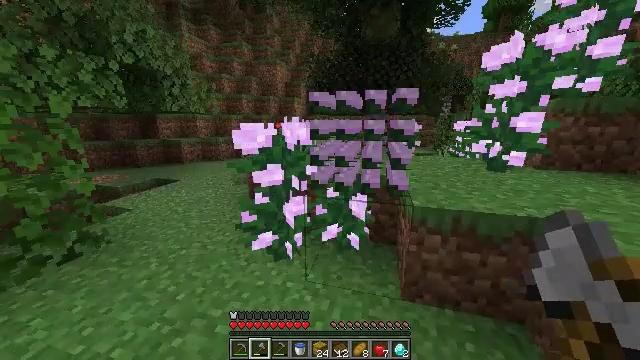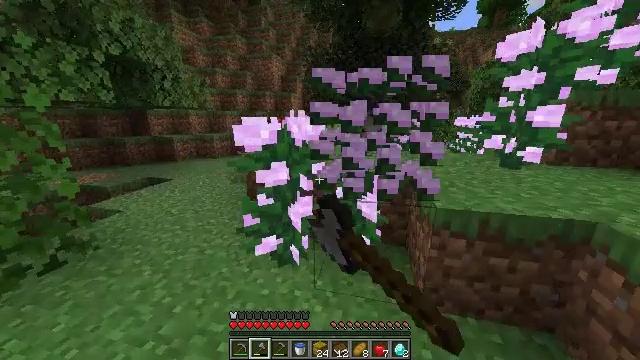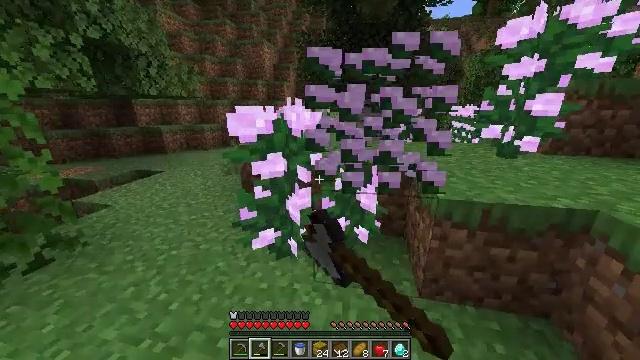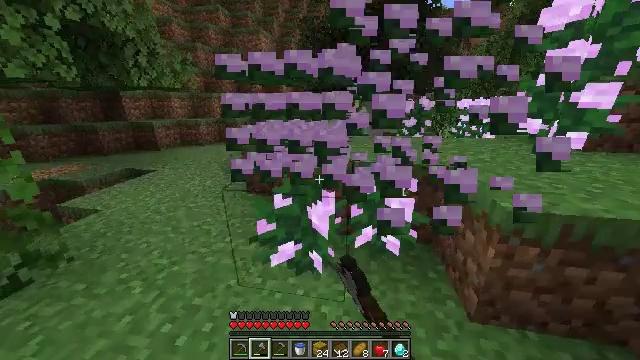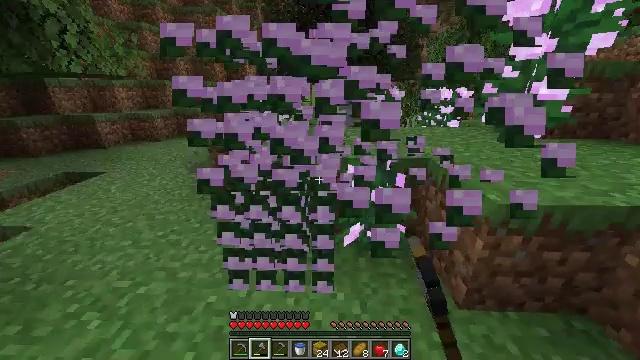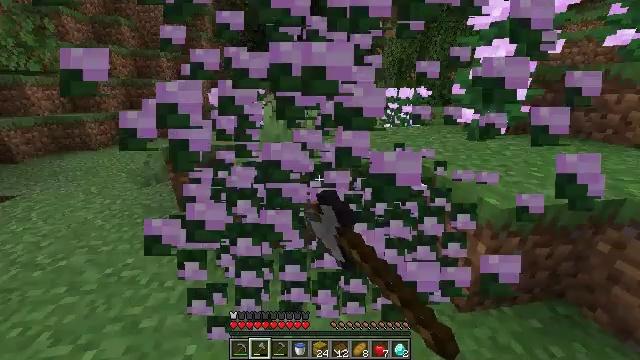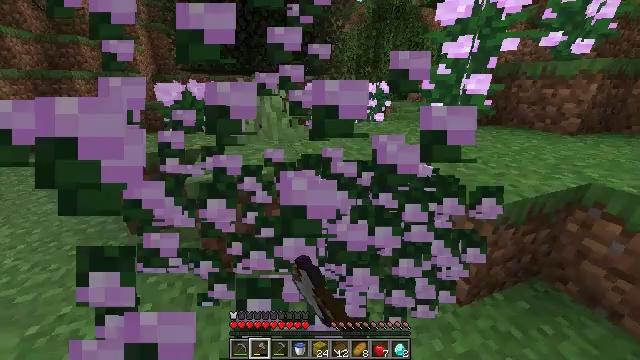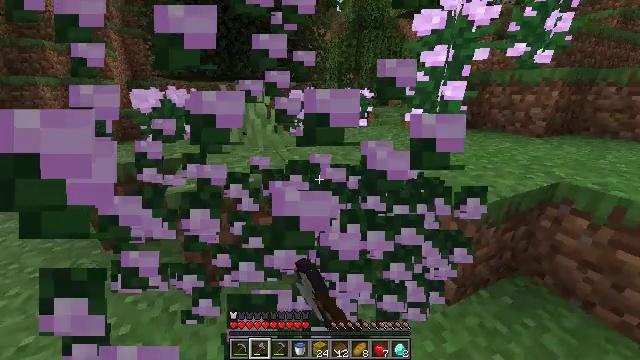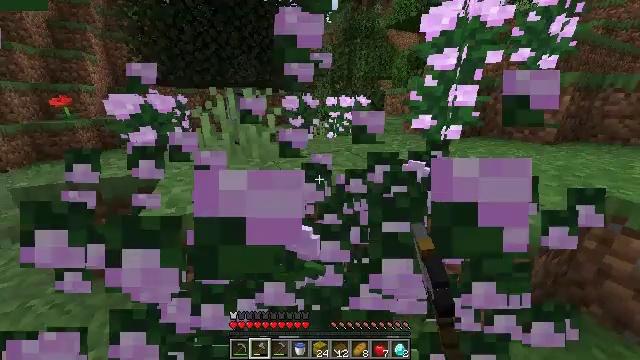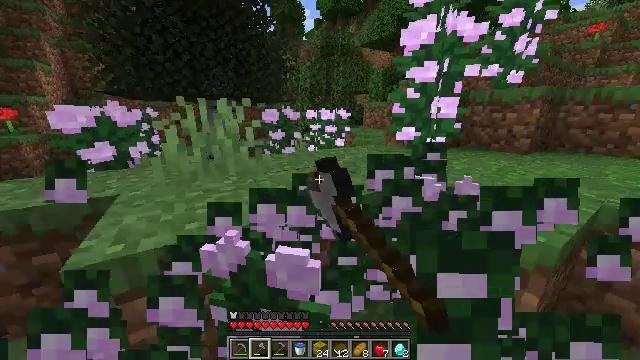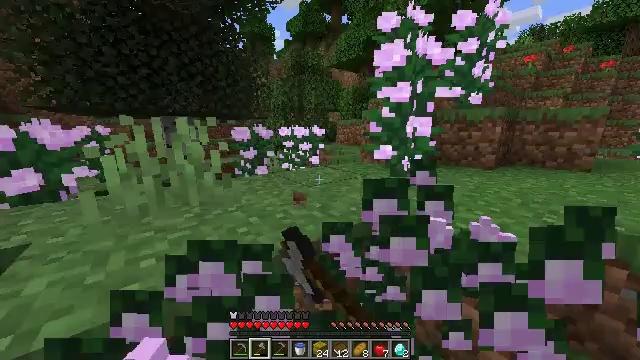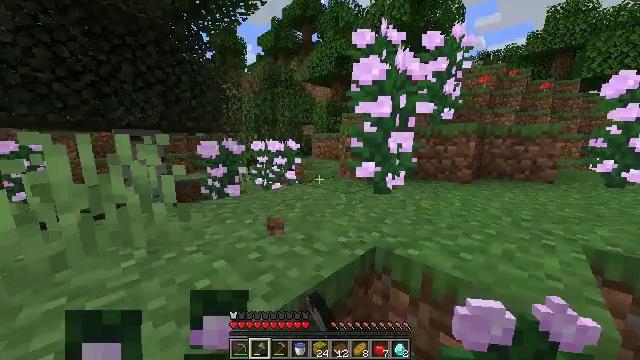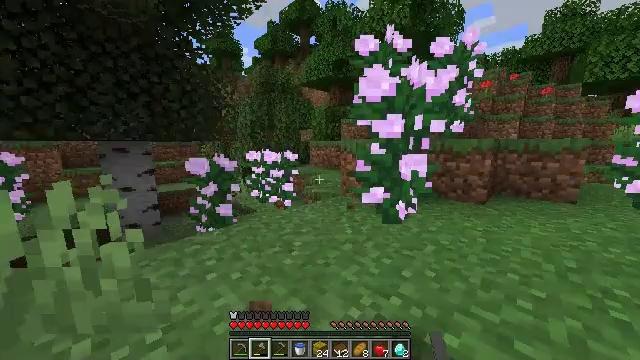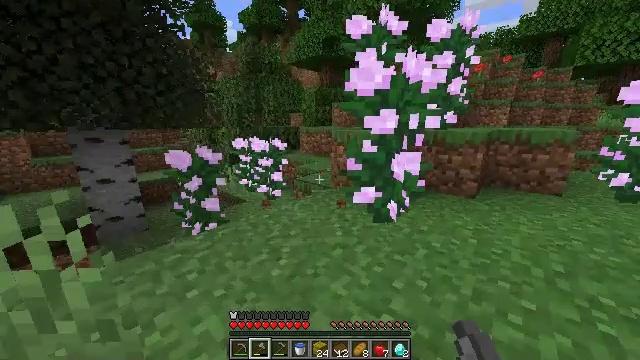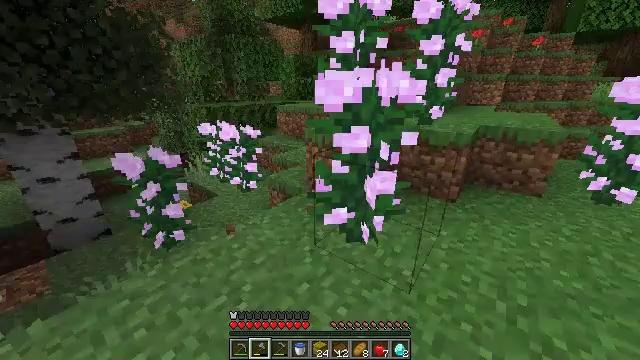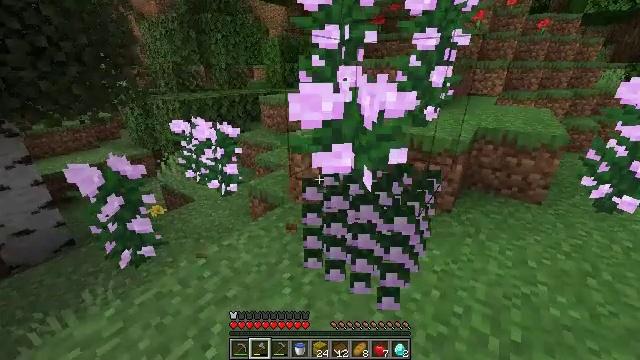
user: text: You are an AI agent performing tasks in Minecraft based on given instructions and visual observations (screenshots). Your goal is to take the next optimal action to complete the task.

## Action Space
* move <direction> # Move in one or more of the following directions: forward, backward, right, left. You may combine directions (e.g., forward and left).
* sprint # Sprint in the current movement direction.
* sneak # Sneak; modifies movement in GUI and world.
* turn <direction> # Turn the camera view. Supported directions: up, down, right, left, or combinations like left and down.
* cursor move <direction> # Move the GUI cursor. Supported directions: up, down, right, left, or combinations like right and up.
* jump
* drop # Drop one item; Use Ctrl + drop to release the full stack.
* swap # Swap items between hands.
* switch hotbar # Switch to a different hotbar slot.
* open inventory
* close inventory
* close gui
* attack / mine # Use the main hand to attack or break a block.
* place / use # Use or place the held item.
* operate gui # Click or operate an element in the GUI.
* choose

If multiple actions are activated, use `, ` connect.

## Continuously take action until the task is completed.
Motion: motion action
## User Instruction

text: Collect peony flowers for dye.
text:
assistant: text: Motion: move forward and move left, sprint, turn right and down, attack / mine
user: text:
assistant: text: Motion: move forward and move left, sprint, turn right and down, attack / mine
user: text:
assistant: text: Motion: move forward and move left, sprint, turn right and down, attack / mine
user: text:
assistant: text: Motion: move forward and move left, sprint, turn right and down, attack / mine
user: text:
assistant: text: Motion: move forward and move left, sprint, turn right, attack / mine
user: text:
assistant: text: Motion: move forward and move left, sprint, turn right and down, attack / mine
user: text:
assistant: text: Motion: move forward, sprint, turn right and up, attack / mine
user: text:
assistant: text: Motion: move forward, sprint, turn right and up, attack / mine
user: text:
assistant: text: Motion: move forward, sprint, turn right and up, attack / mine
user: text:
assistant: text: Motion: move forward, sprint, turn right and up, attack / mine
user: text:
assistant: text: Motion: move forward, sprint, turn right and up
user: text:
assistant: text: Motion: move forward, sprint, attack / mine, jump
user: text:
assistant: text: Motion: move forward, sprint, turn right and down, attack / mine, jump
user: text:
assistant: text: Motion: move forward, sprint, turn right and down, attack / mine, jump
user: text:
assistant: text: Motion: move forward and move left, sprint, turn right and down, attack / mine
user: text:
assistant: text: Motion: move forward and move left, sprint, attack / mine
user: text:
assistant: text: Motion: move forward and move left, sprint, turn left and down, attack / mine
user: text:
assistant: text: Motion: move forward and move left, sprint, turn left and down, attack / mine
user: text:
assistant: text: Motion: move forward and move left, sprint, turn left and down, attack / mine
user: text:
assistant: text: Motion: move forward and move left, sprint, turn left and down, attack / mine
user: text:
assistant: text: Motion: move forward and move left, sprint, turn left and down, attack / mine
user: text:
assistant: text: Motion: move forward, sprint, turn left and down, attack / mine
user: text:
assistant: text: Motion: move forward, sprint, turn left, attack / mine
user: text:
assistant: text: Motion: move forward, sprint, turn left and down, attack / mine
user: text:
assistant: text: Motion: move forward, sprint, turn left, attack / mine
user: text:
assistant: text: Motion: move forward, sprint, turn left and down, attack / mine
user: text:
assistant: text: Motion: move forward, sprint, turn left, attack / mine
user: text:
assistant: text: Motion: move forward, sprint, attack / mine
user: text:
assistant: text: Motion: move forward, sprint, turn right and up, attack / mine
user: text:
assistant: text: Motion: move forward, sprint, turn right and up, attack / mine